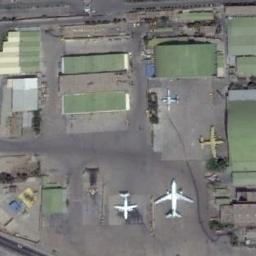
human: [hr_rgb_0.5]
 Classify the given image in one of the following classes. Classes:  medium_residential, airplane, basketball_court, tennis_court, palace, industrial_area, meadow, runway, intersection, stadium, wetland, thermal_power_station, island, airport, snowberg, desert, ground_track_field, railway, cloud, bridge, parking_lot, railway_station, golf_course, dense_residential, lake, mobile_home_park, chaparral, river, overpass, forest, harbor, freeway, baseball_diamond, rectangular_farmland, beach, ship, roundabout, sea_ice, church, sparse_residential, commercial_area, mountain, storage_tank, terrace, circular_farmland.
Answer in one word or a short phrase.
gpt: airplane